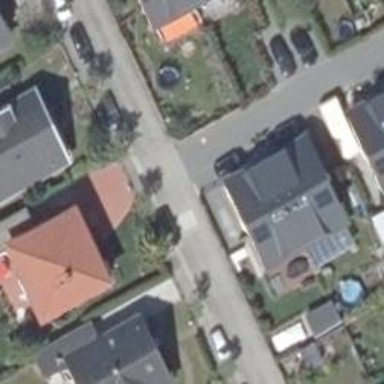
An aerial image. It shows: Living street.